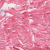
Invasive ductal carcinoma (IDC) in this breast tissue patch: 0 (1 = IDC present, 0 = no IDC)